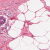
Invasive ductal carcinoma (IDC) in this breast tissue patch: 0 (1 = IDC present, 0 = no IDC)